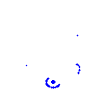
Particle: proton